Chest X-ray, PA view. Patient: 57 years old, sex M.
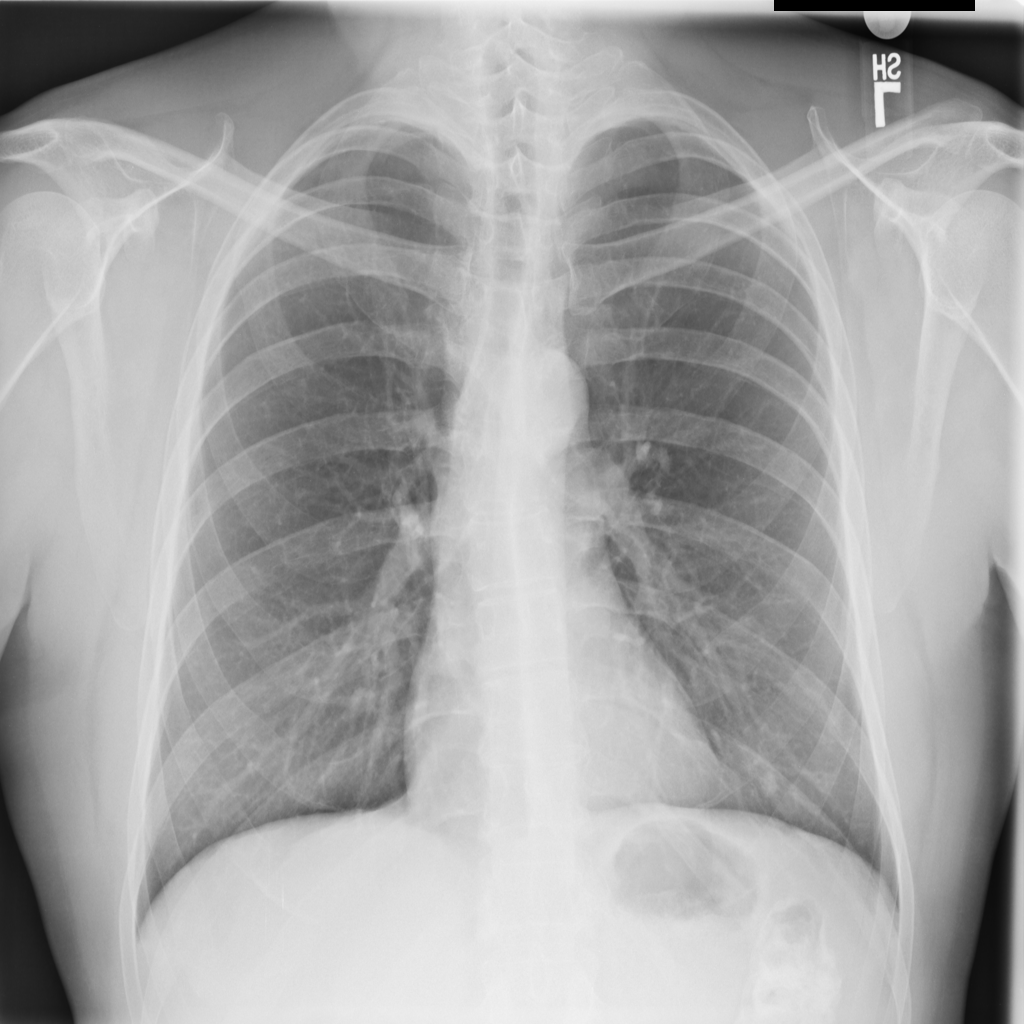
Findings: Nodule